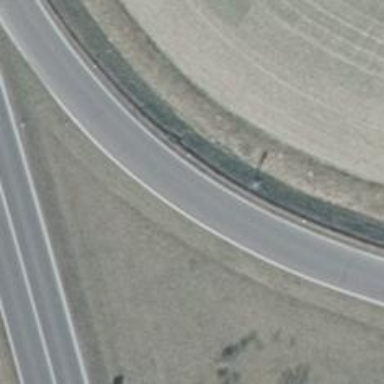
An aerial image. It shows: Asphalt trunk link road.